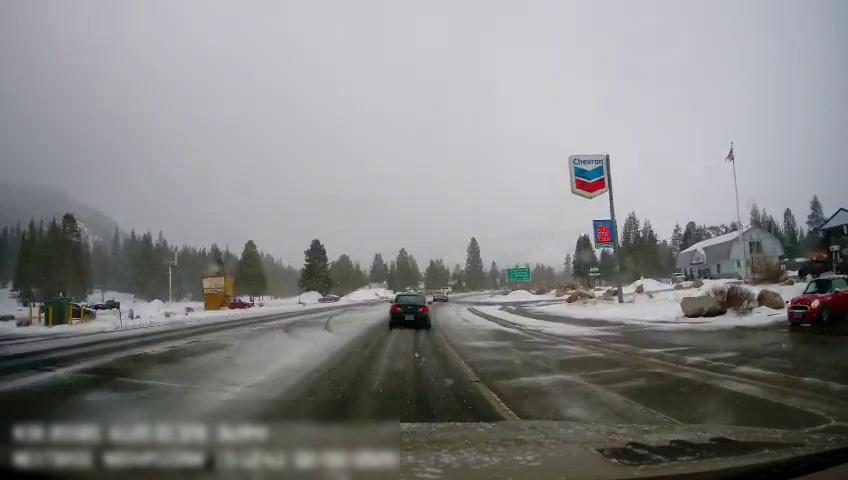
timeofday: Day
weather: Snowy
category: Drivable Space
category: Vehicles | SUV
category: Vehicles | Car
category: Vehicles | Car
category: Vehicles | Car
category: Vehicles | SUV
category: Vehicles | SUV
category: Vehicles | Car
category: Vehicles | Truck
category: Vehicles | Car
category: Vehicles | Car
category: Vehicles | SUV
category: Traffic | Signs